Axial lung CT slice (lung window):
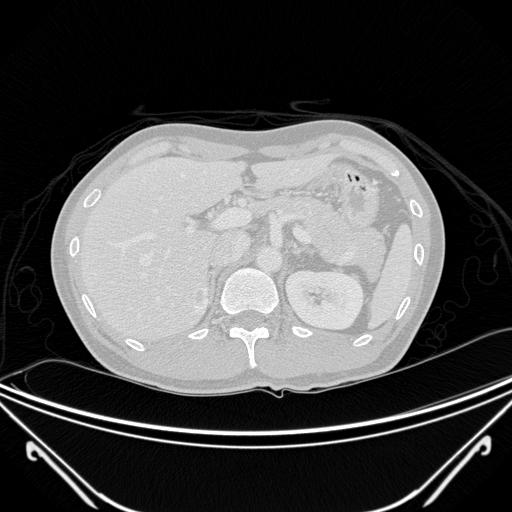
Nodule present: no